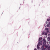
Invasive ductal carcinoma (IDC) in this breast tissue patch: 0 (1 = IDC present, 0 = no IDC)